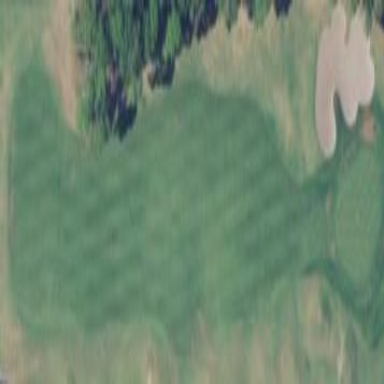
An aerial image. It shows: Golf fairway surrounded by grass.